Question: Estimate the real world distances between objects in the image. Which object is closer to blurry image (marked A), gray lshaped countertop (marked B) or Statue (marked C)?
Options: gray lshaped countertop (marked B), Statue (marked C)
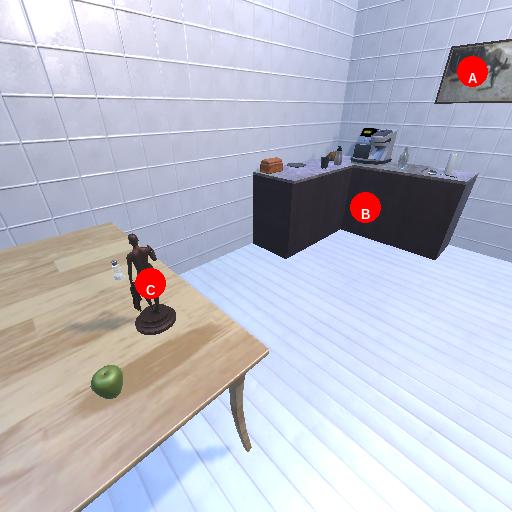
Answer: gray lshaped countertop (marked B)